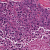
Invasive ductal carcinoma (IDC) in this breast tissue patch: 0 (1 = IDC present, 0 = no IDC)